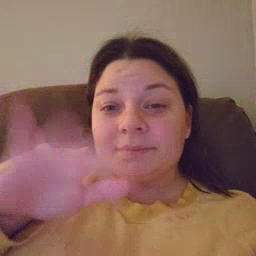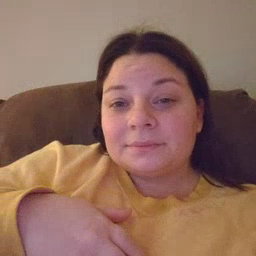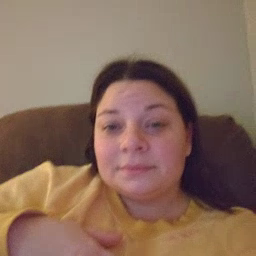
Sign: mitten